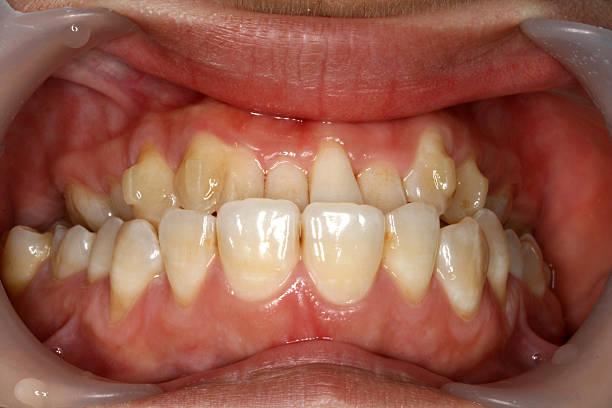
Condition: Gingivitis